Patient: sex M, age 48
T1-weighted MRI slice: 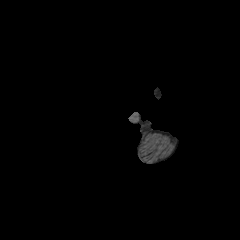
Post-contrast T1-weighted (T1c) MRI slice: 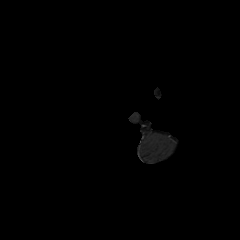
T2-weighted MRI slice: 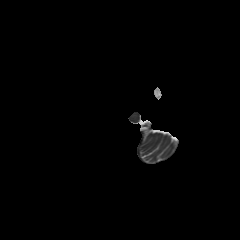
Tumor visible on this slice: no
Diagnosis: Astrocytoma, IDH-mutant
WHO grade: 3